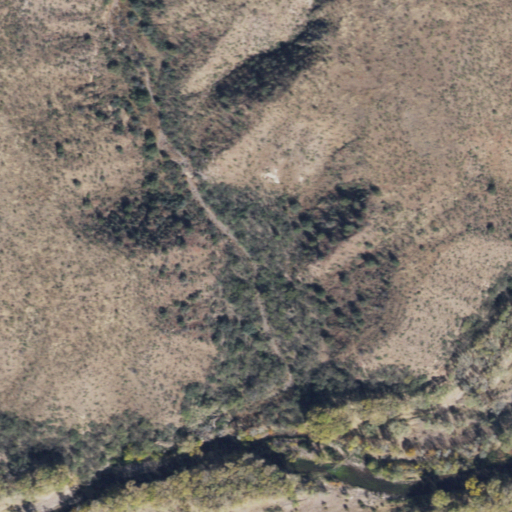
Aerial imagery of valley in Arizona named Bird Canyon containing shrub and woody wetlands